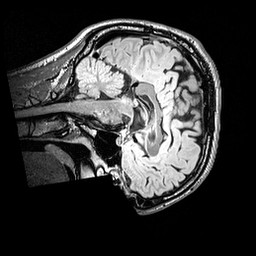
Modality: FLAIR
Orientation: sagittal
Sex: male
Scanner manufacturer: siemens
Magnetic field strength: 3 T
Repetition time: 5 s
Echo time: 0.395 s